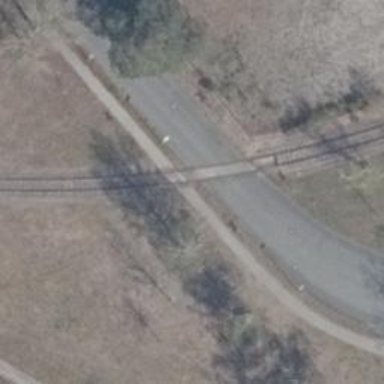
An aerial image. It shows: Crossing for the railway.